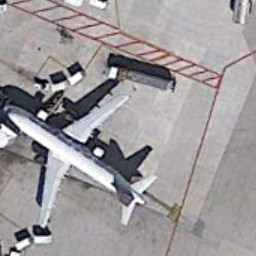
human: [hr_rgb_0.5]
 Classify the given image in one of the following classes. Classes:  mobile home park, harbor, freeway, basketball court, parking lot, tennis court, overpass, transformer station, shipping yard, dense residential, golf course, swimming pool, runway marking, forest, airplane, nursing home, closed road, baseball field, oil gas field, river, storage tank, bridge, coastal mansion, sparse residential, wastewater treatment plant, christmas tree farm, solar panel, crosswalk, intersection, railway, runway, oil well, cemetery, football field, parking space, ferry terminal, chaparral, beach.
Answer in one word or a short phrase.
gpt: airplane